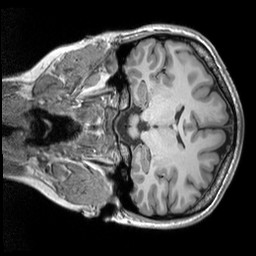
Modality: T1w
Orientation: coronal
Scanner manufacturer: siemens
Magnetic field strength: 3 T
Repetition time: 2.53 s
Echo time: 0.00298 s